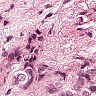
Metastatic tissue present: yes